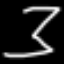
Label: hourglass